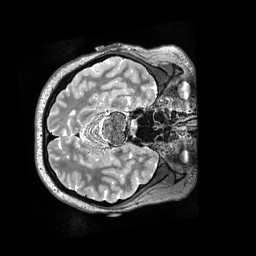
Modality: T2w
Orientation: axial
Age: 20
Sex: female
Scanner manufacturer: siemens
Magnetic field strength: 3 T
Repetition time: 3.2 s
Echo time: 0.564 s